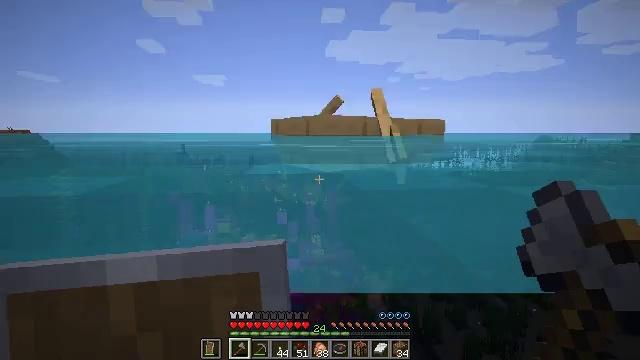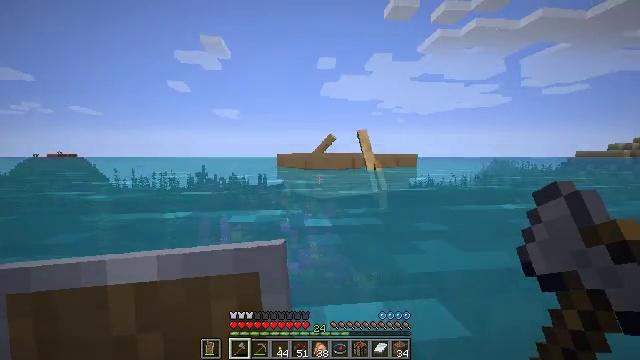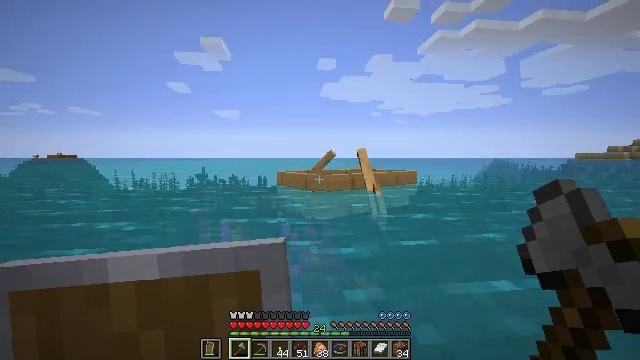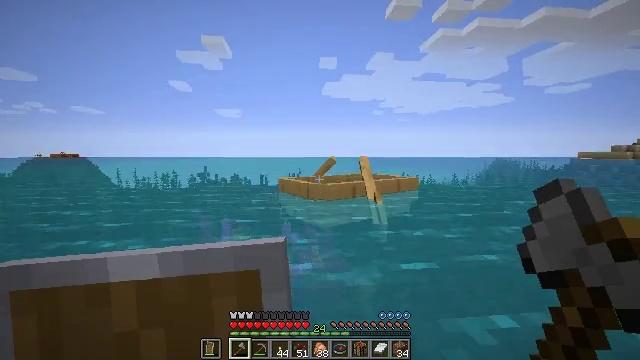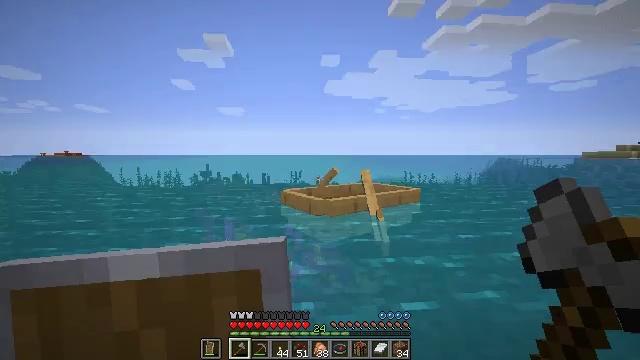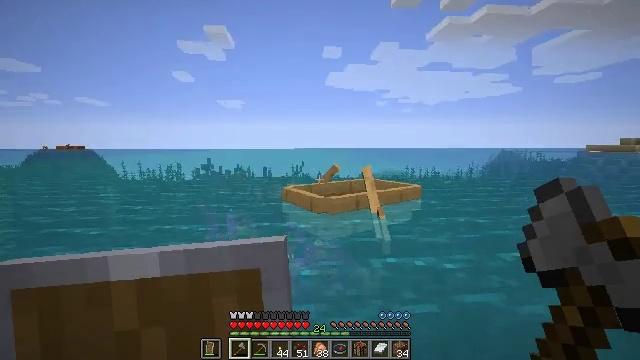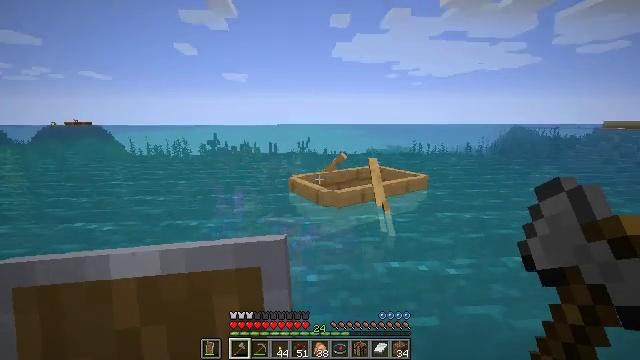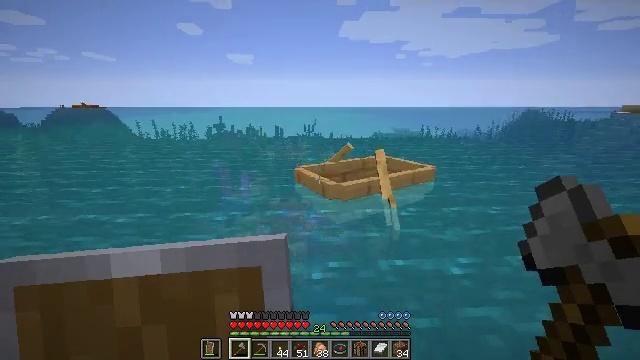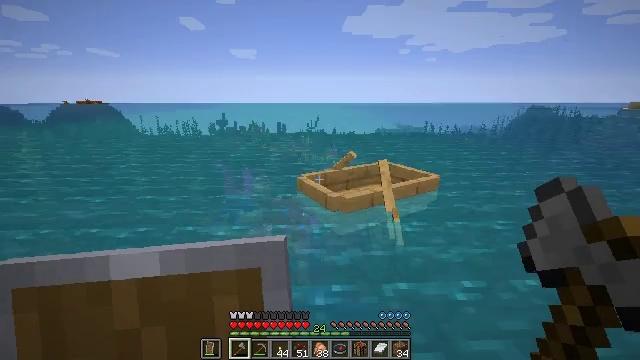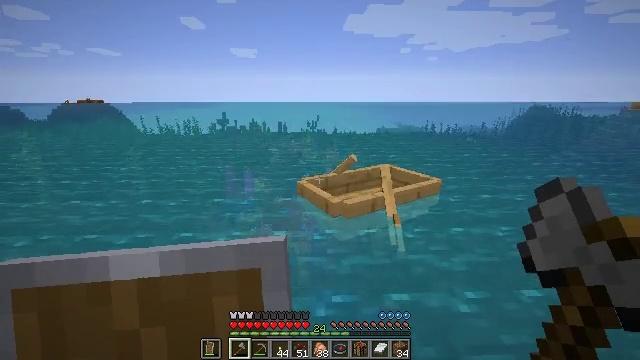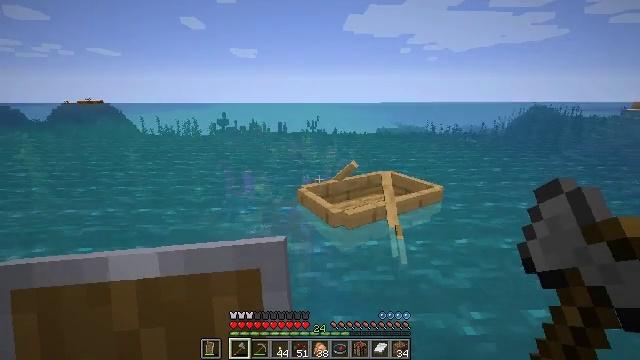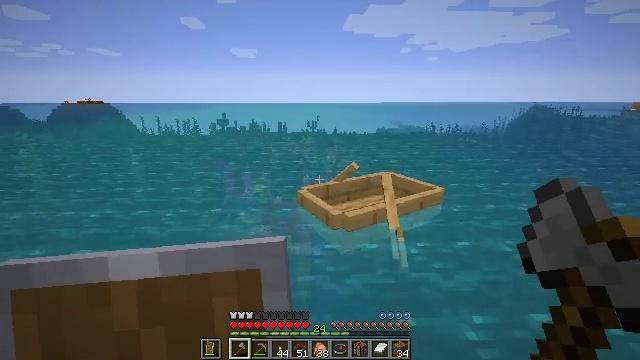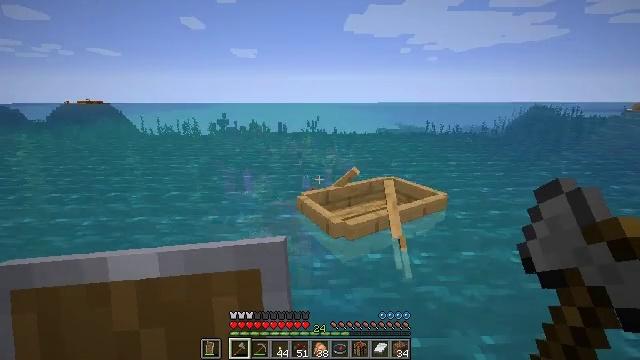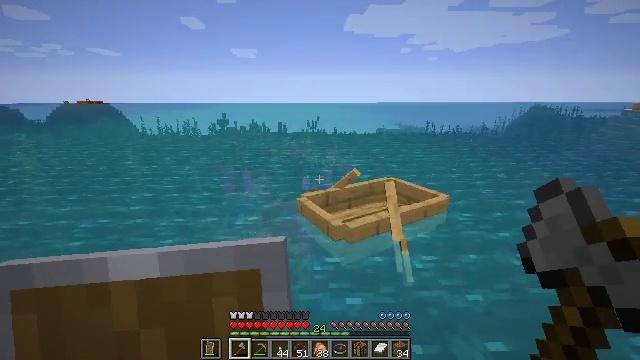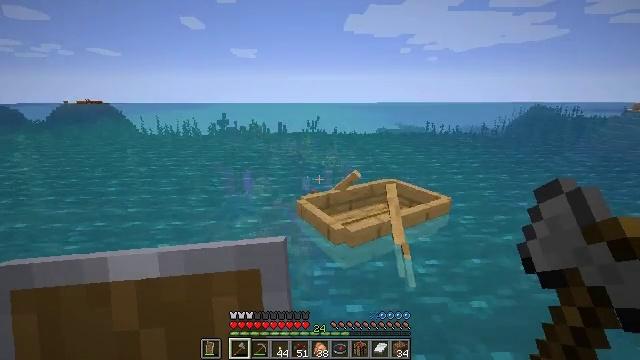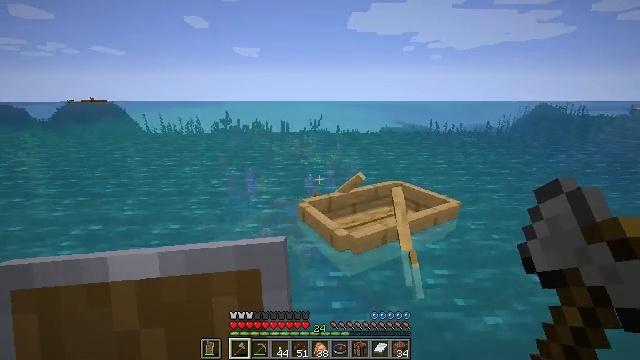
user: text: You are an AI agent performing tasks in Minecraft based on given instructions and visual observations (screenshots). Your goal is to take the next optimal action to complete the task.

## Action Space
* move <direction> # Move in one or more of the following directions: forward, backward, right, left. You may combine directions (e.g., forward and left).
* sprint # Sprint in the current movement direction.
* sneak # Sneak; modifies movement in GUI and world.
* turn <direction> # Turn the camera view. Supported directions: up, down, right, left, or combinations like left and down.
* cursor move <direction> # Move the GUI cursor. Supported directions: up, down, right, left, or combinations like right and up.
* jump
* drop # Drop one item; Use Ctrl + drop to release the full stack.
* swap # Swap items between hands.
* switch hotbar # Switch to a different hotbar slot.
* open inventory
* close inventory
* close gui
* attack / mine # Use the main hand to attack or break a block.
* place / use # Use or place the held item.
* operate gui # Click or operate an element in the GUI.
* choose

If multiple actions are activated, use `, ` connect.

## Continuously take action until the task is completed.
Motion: motion action
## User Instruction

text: Collect sea pickles from the ocean floor.
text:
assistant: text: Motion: turn up, jump
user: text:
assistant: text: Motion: jump
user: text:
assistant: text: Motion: jump
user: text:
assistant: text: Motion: jump
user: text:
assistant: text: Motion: move forward, turn down, jump
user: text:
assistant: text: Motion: move forward, turn left and down, jump
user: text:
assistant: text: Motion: move forward, turn left and down
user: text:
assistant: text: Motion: move forward
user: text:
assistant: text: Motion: move forward
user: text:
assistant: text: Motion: move forward
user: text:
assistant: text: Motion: move forward
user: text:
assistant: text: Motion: move forward
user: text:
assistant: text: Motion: move forward
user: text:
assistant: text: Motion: move forward
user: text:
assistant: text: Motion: move forward
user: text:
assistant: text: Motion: move forward, turn left and down
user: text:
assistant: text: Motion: move forward, turn left
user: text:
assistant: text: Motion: move forward, turn left
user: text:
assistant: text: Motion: move forward, turn left
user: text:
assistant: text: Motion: move forward
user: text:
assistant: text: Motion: move forward
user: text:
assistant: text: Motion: move forward, turn down
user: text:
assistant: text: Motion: move forward
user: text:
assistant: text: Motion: move forward
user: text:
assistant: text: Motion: move forward
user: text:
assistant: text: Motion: move forward
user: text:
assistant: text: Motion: move forward
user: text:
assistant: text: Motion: move forward
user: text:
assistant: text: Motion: move forward, turn left
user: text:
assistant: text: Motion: move forward, turn left and up